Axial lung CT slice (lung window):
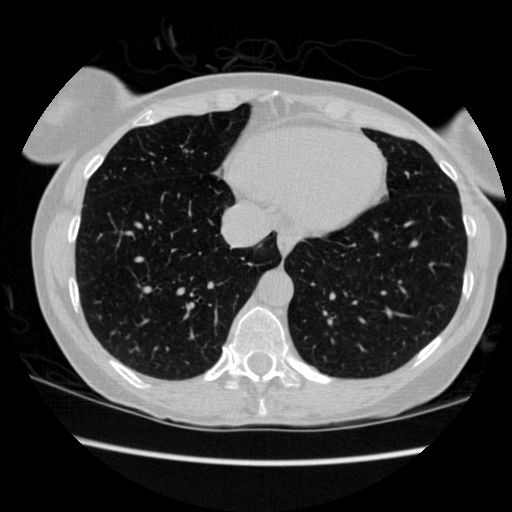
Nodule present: no